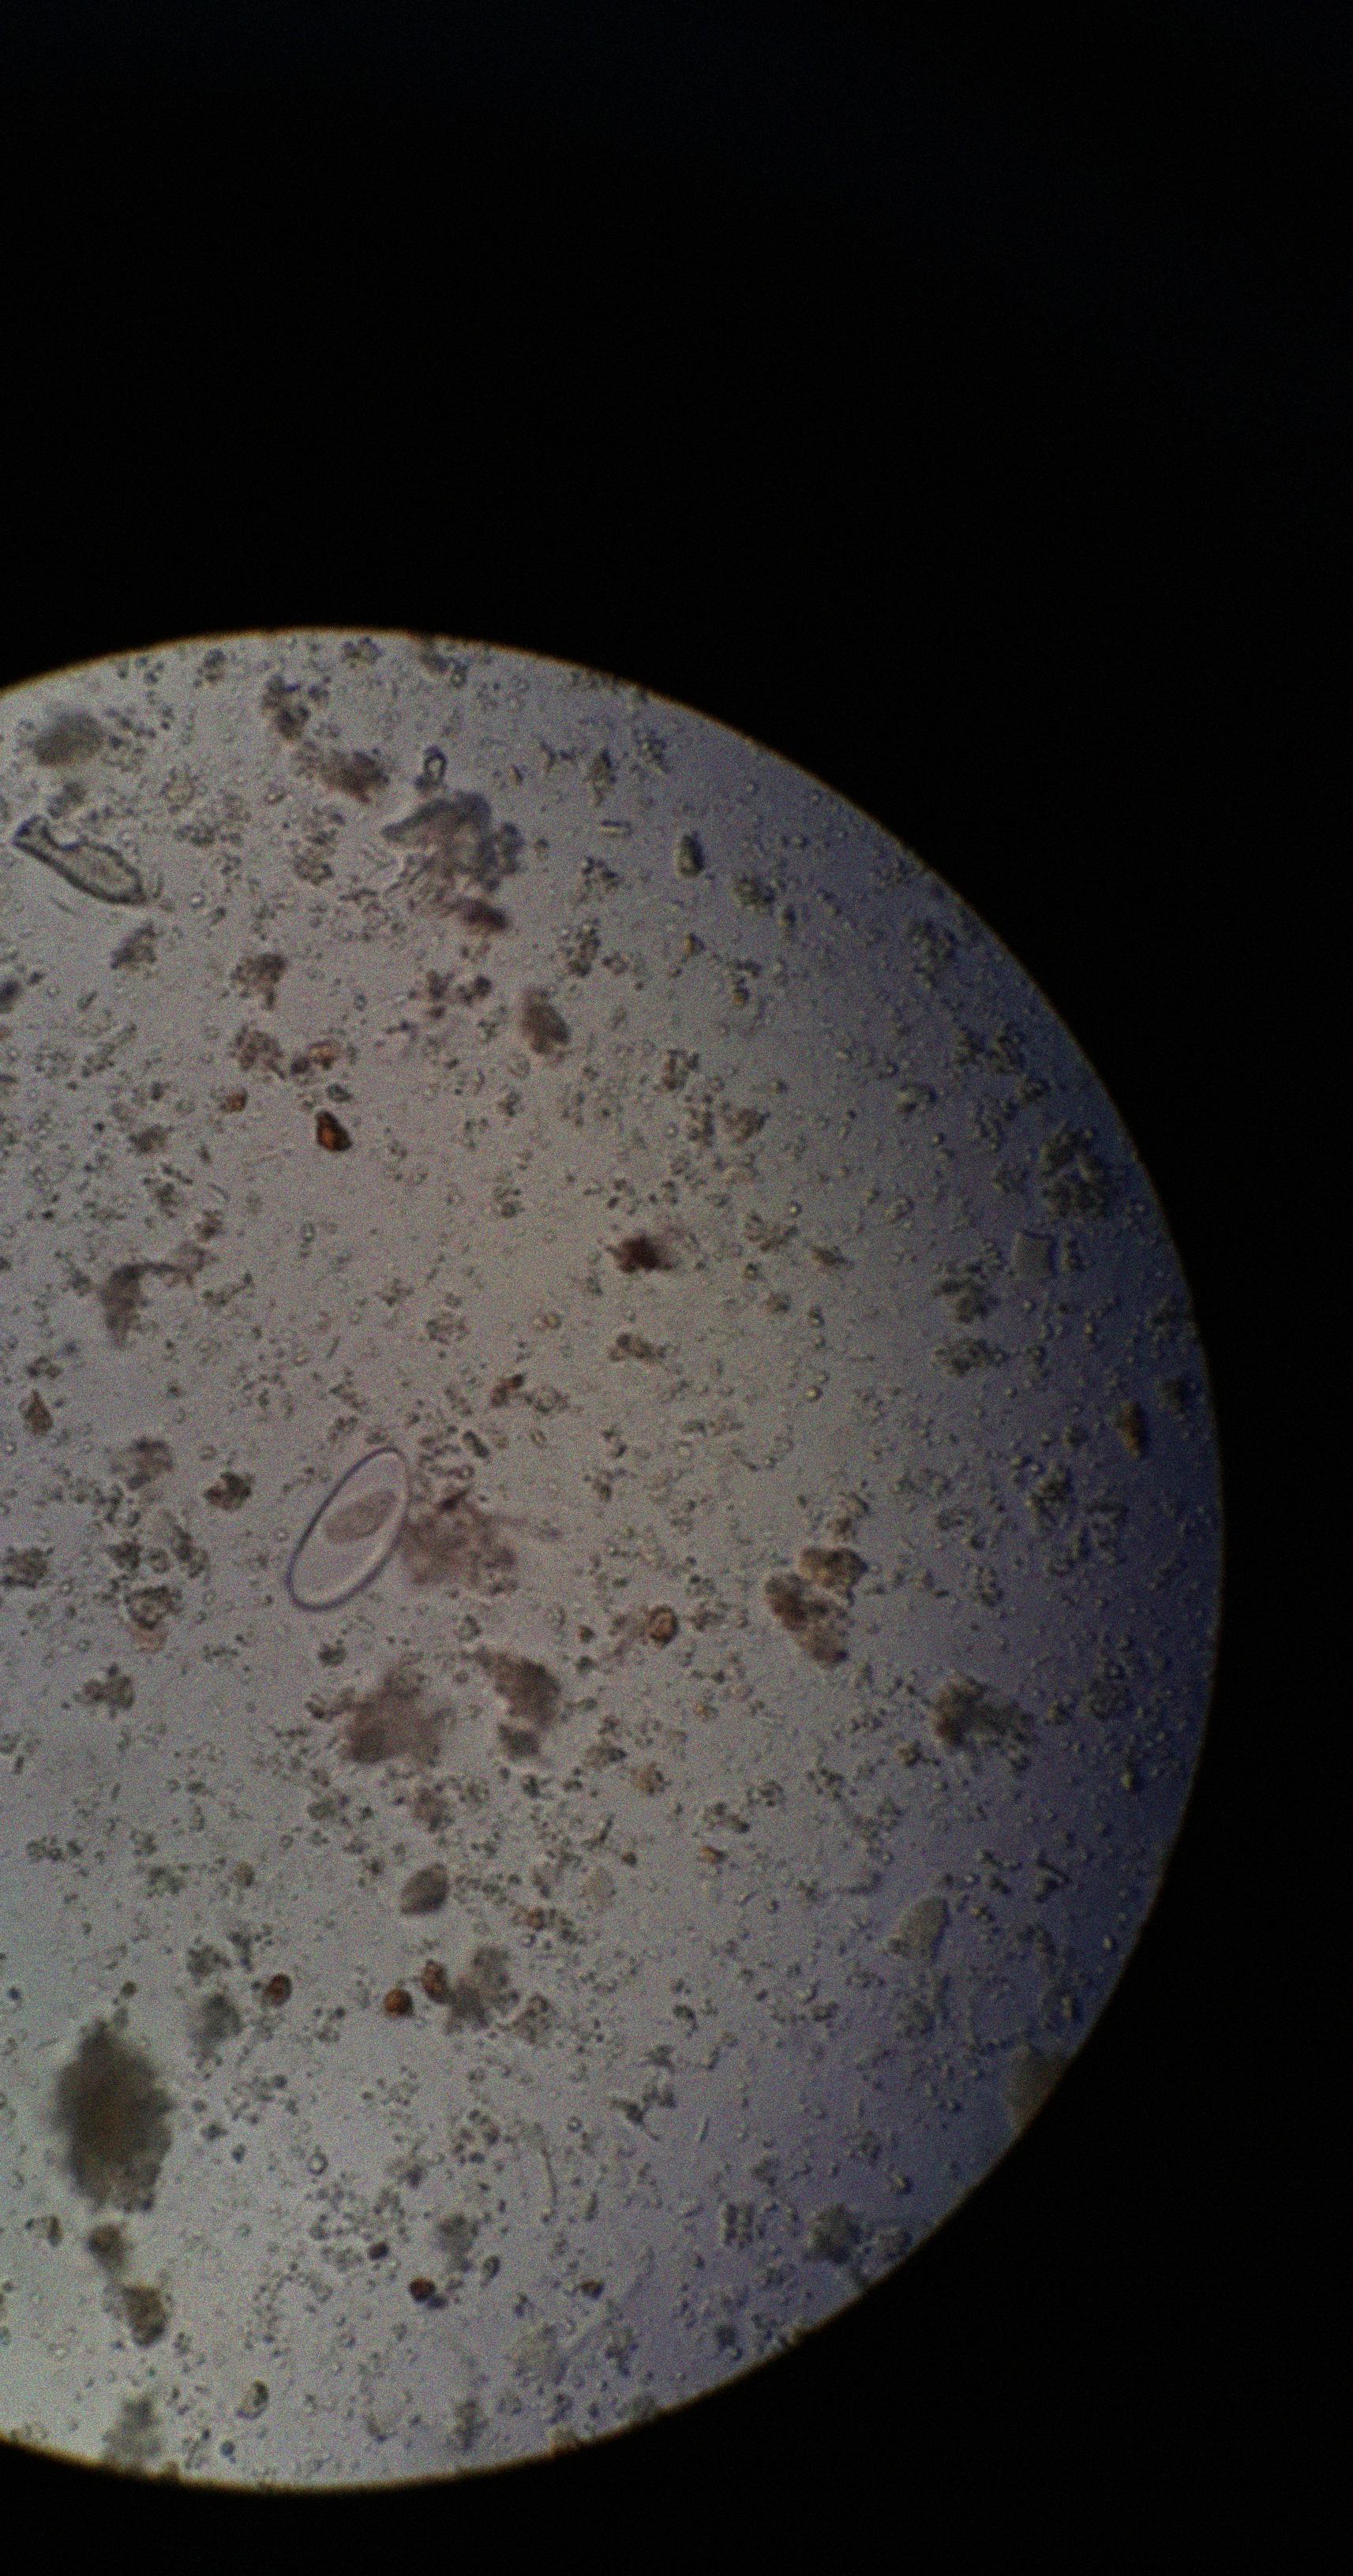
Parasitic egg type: Enterobius vermicularis